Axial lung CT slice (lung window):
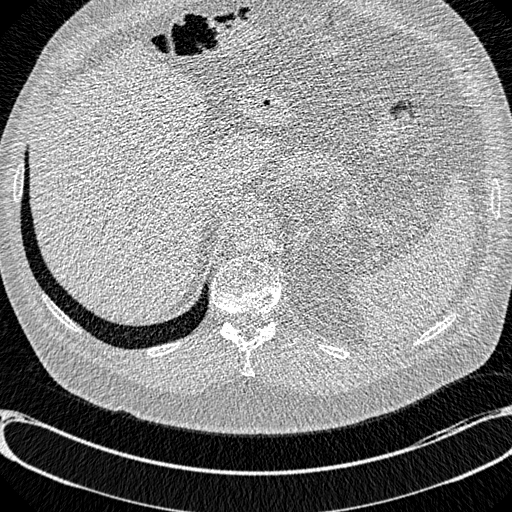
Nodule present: no